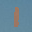
Label: 1